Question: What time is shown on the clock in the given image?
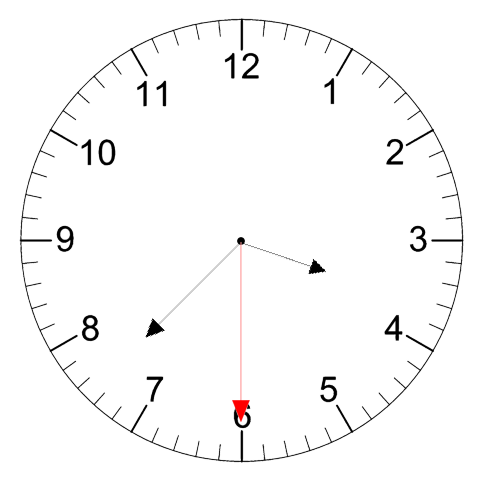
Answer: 03:37:30